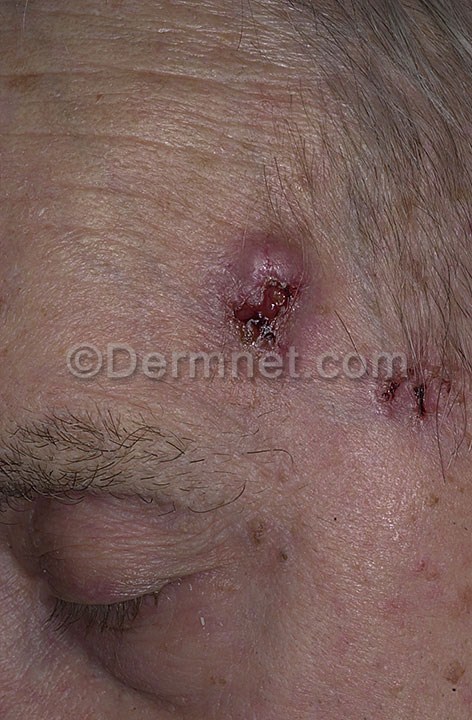
Disease: Actinic Keratosis Basal Cell Carcinoma and other Malignant Lesions